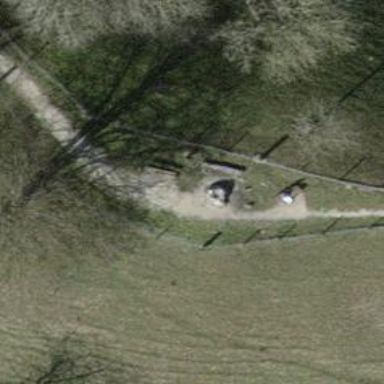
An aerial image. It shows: Barbecue with grate for outdoor cooking.